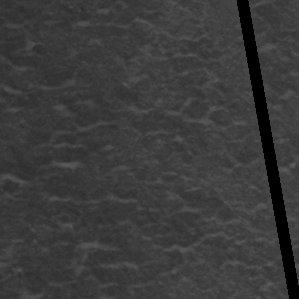
Label: frost